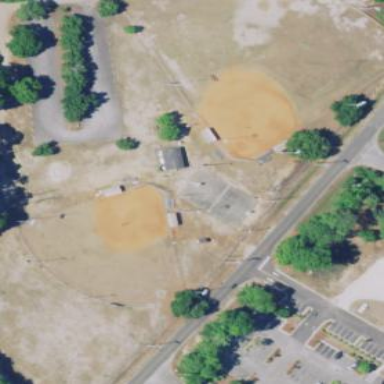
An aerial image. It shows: Baseball pitch for leisure land.